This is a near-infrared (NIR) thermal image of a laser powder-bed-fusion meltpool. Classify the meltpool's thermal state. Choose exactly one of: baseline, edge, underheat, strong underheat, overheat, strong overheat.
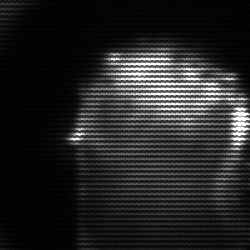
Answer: baseline